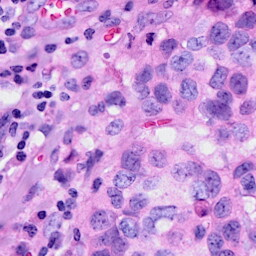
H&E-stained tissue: Breast